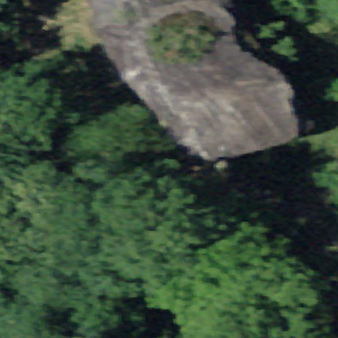
Label: bouldering_area